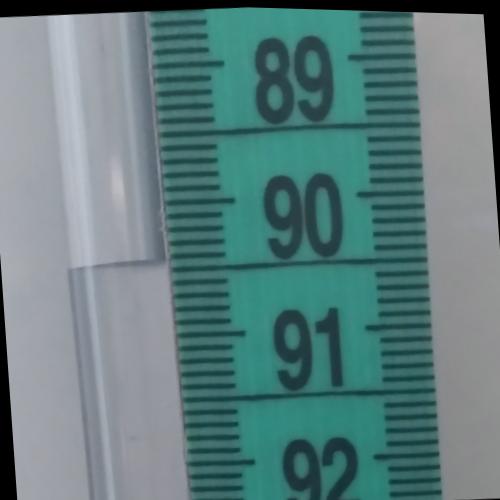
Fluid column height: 90.4 cm